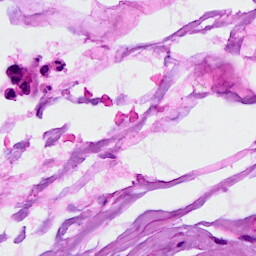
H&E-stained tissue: Breast